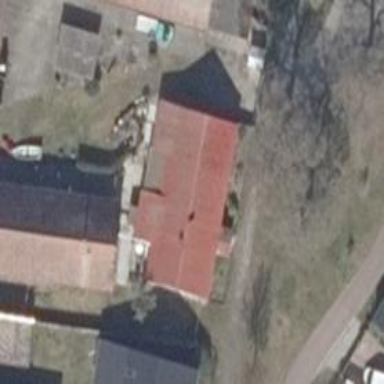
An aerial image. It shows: Farm building with gabled roof.